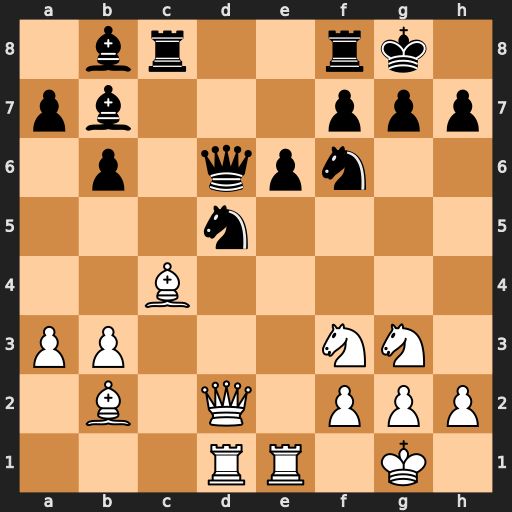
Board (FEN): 1br2rk1/pb3ppp/1p1qpn2/3n4/2B5/PP3NN1/1B1Q1PPP/3RR1K1
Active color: w
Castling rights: -
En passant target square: -
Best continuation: Bxf6 Nxf6 Qxd6 Bxd6 Rxd6 Bxf3 gxf3